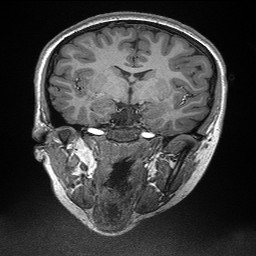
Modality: T1w
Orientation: sagittal
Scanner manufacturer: siemens
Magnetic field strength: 3 T
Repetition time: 2.3 s
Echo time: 0.00298 s